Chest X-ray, AP view. Patient: 53 years old, sex M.
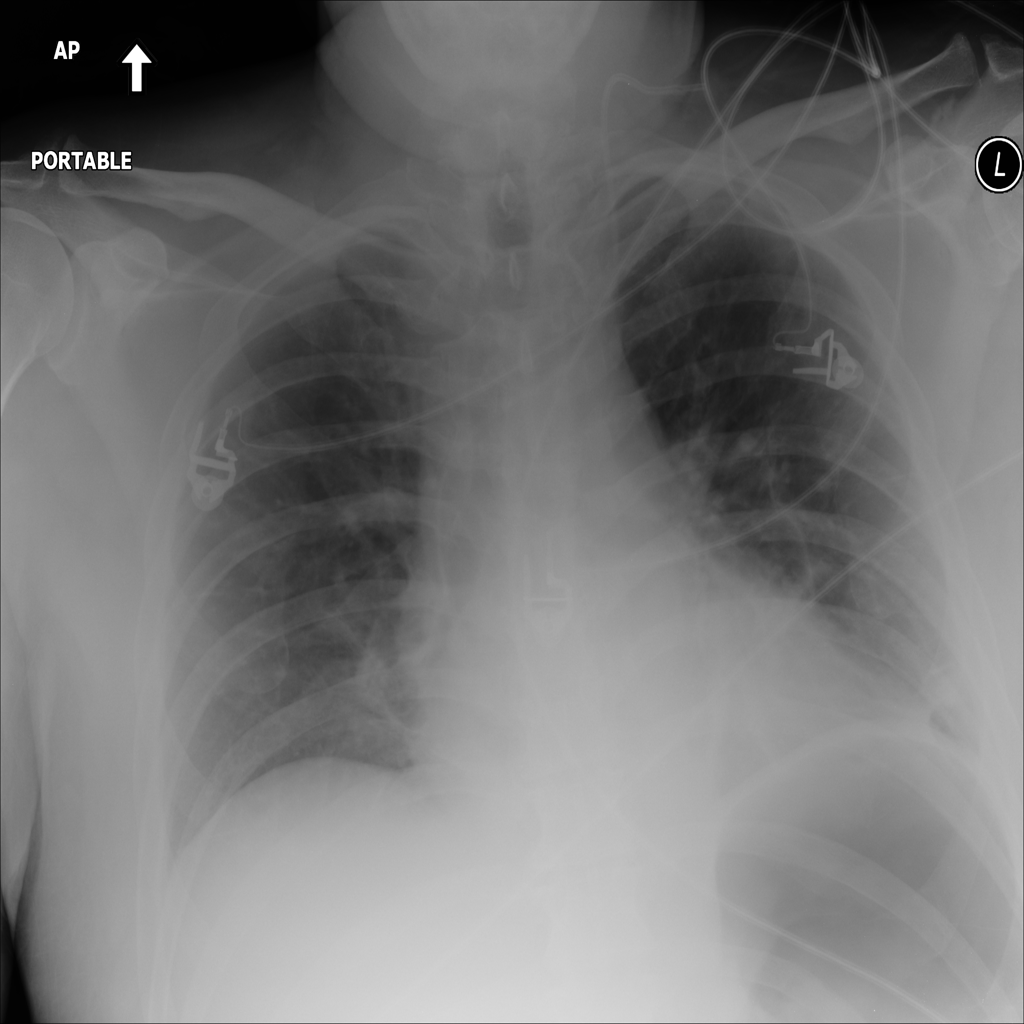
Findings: No Finding